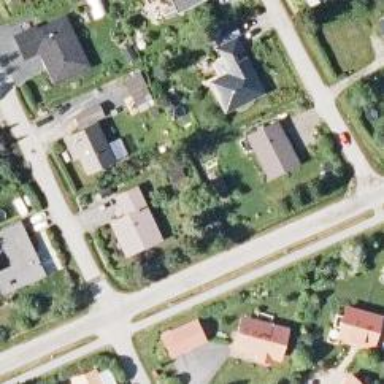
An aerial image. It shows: Suburb.